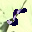
Label: 5